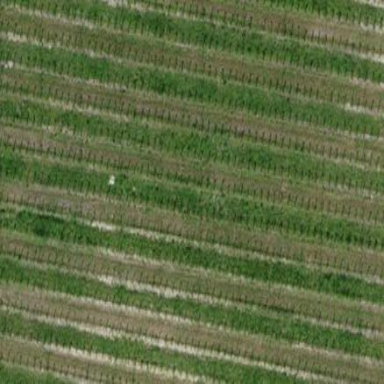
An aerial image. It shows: Vineyard.